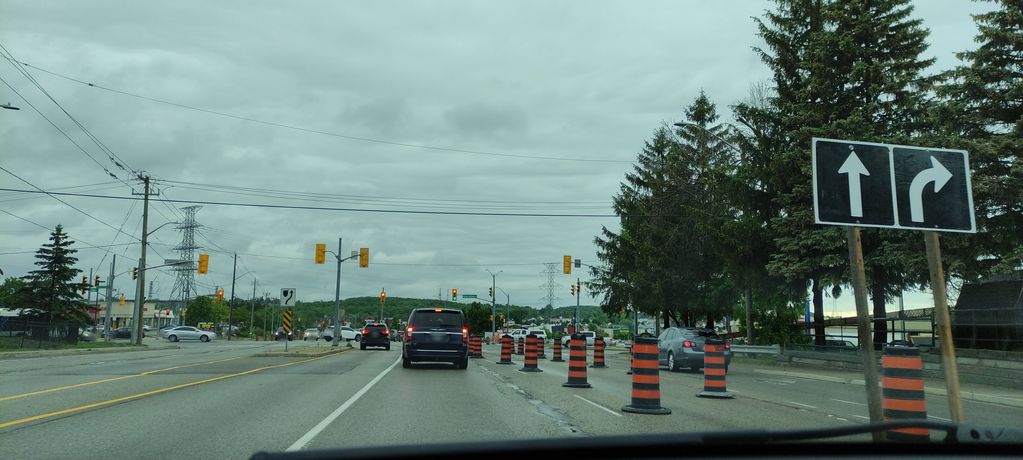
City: kitchener-waterloo